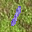
Label: 1